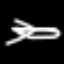
Label: airplane